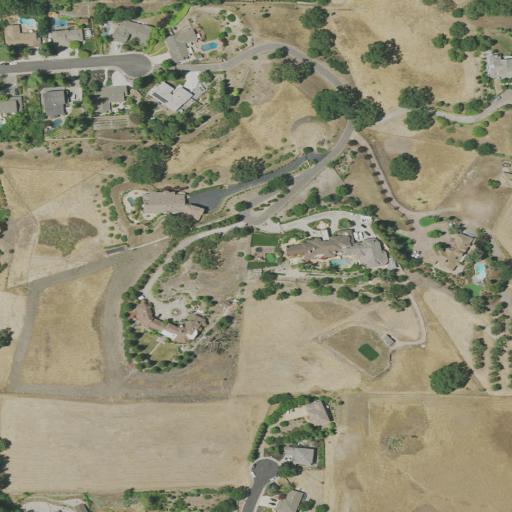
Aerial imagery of mountain in California named Boon Hill containing grassland, low intensity development, open development, shrub, medium intensity development, mixed forest, and high intensity development